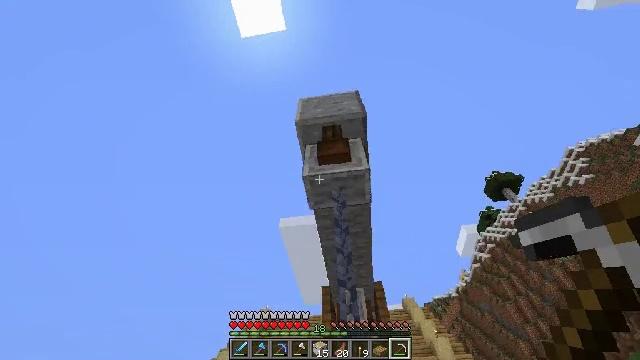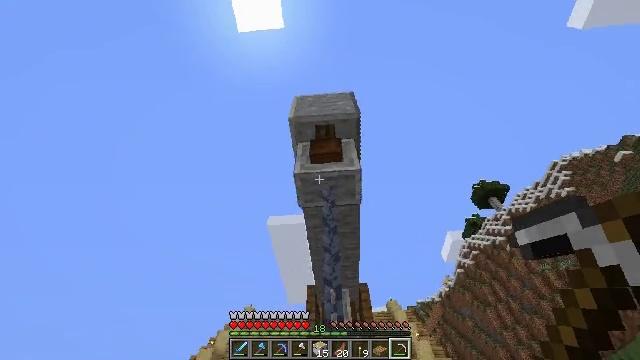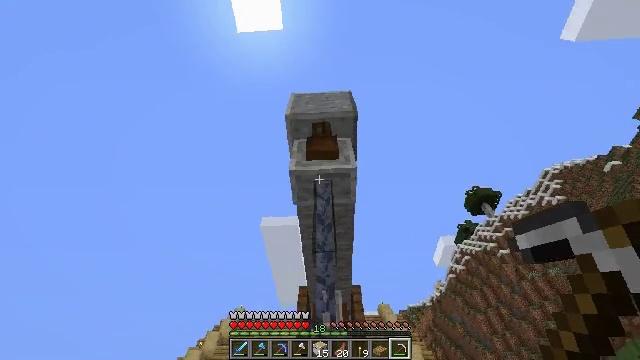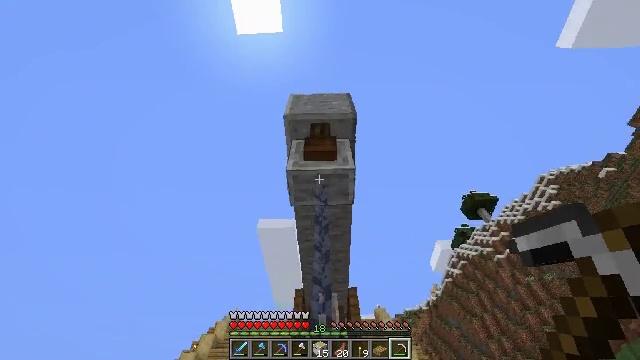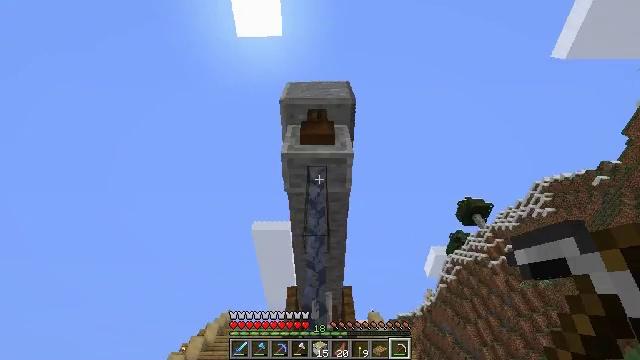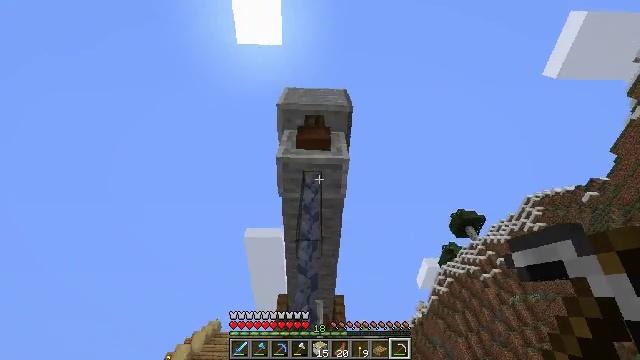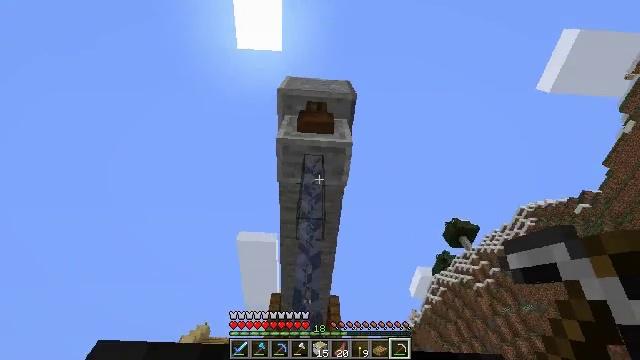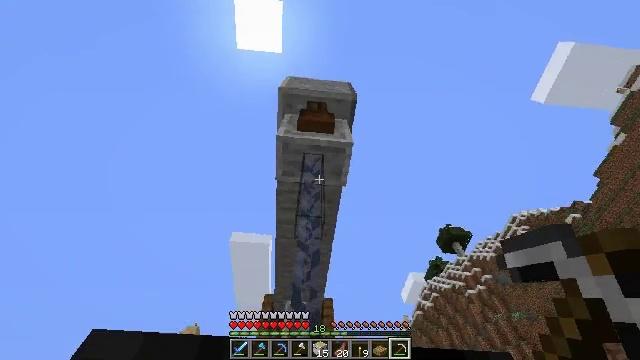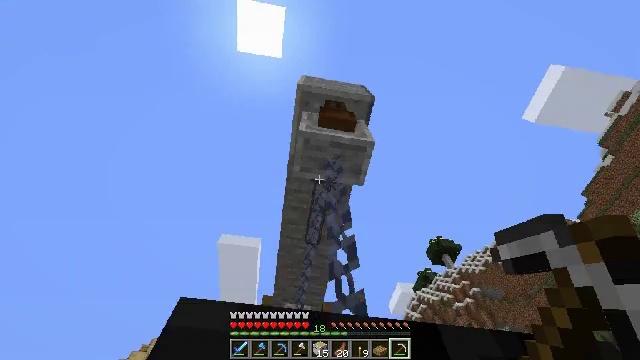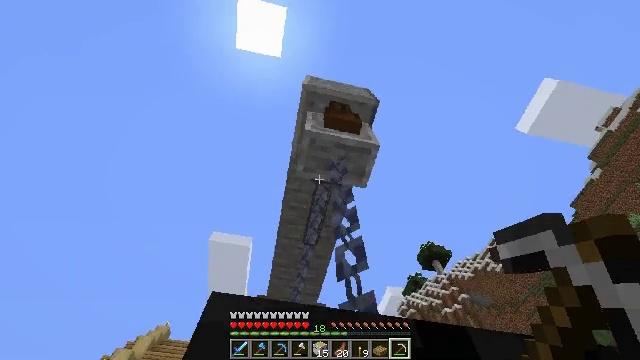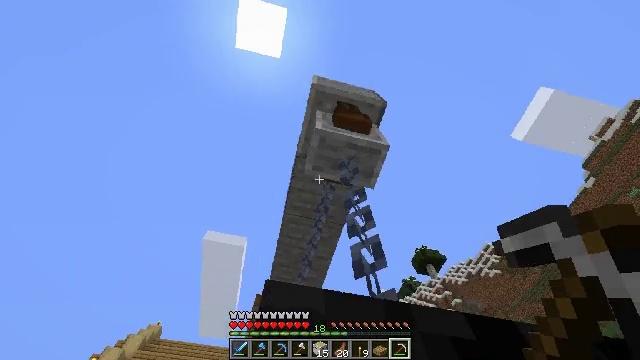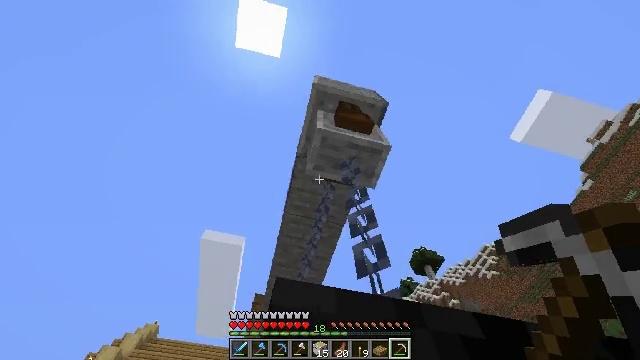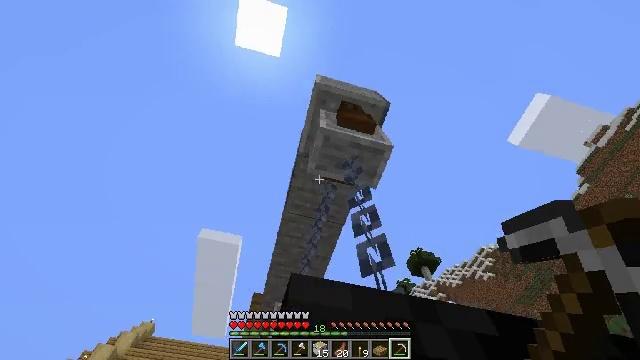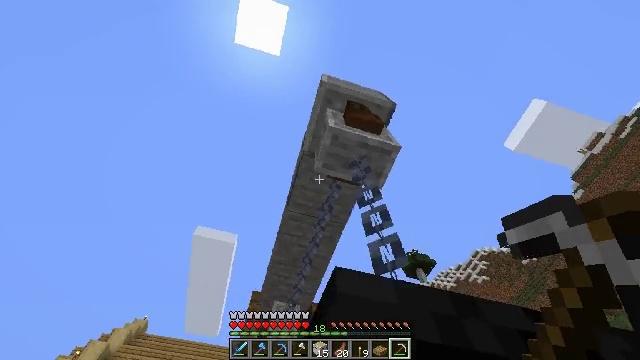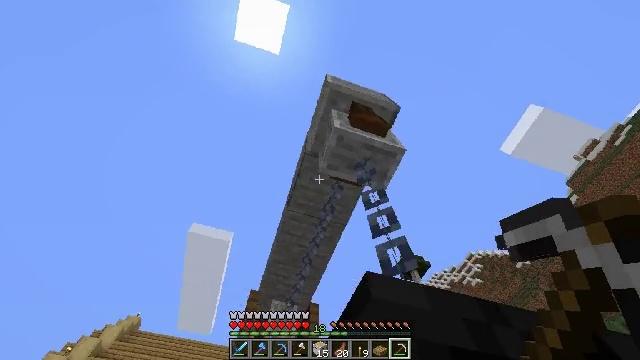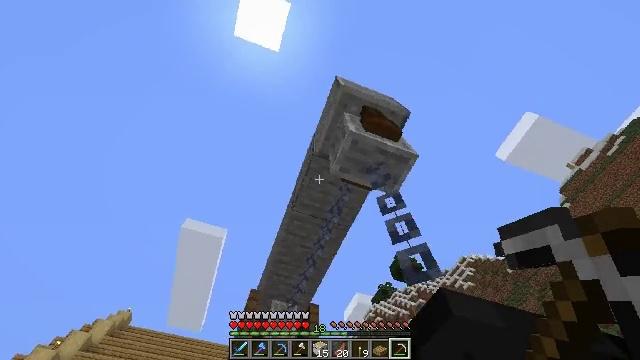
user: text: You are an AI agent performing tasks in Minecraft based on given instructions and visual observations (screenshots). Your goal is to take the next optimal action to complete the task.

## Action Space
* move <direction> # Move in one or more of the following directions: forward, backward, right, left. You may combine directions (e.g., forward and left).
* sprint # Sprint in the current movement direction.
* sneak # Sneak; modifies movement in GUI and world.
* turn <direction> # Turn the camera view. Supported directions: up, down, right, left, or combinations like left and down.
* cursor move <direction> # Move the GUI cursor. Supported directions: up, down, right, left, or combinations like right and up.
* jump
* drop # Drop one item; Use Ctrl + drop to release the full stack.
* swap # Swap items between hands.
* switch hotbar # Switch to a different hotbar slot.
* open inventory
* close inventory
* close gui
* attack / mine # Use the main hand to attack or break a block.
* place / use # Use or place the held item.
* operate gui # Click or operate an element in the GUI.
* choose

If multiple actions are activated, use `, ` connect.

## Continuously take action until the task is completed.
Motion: motion action
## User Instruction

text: Remove the grindstone from its place.
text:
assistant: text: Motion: turn right
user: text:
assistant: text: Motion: move forward, turn right
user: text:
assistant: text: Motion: move forward
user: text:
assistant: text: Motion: move forward, turn right and up
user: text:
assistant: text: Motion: move forward, turn right and up
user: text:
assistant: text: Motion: move left, turn right and up
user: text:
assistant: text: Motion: move left, turn right
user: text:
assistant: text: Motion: move left, turn right and up
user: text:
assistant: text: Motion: turn right
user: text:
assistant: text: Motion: turn right
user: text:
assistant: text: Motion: no_op
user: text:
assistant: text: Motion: no_op
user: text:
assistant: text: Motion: move left, turn right
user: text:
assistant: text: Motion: move left, turn right
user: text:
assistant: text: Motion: move left, turn right
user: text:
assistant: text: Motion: move left, turn right
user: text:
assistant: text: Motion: move left, turn right
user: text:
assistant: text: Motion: move left, turn right
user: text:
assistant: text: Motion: move left, turn right
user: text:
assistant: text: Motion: turn right and down
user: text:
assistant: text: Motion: turn right
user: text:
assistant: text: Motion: turn right
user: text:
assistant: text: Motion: turn right
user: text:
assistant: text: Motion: turn right
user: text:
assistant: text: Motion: turn right
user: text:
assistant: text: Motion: move left, turn right
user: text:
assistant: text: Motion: move left, turn right
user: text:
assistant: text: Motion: move left, turn right
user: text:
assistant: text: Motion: move left, turn right
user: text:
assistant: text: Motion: move left, turn right